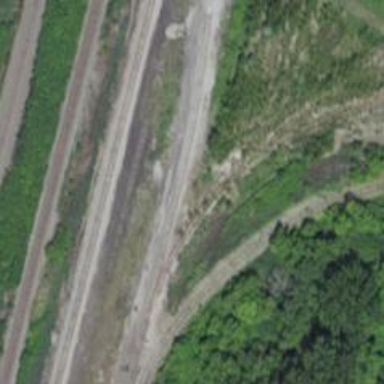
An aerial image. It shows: Railway siding for service.